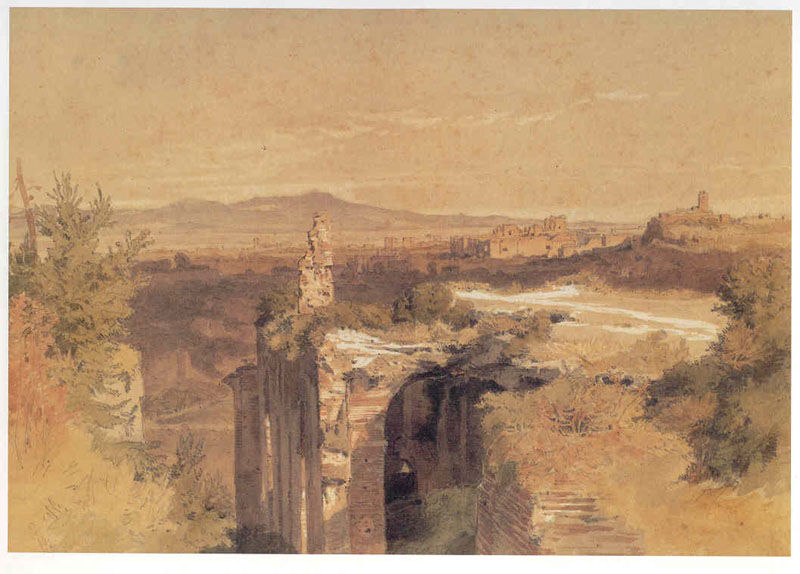
Titel: Blick von den Kaiserpalästen auf dem Palatin in Rom
Künstler: Karl Lindemann-Frommel
Standort: Karlsruhe
Institution: Staatliche Kunsthalle Karlsruhe
Schlagwörter: baum, berg, felsen, gemälde, himmel, schatten, weiß, wolken, aquarell, bäume, gelb, grün, landschaft, menschen, ocker, sand, stadt, braun, fenster, hell, hintergrund, licht, orange, zeichnung, gebäude, weg, beige, architektur, blass, bild, erde, horizont, häuser, hügel, natur, strauch, weite, busch, büsche, sonne, sträucher, pflanze, pflanzen, tal, wald, turm, aussicht, bogen, italien, ort, trocken, berge, fels, gebirge, leer, dorf, mauer, ziegel, schlucht, steil, herbst, sepia, tannen, tiefe, ruine, gewölbe, burg, druck, ruinen, mauern, antik, siedlung, mediterran, backsteine, mediteran, wildwuchs, altertum, entfernung, gesteinsschichten, felsentürme